Question: I have a horrible compile problem while trying to reduce a couple of signals.
'''
RACSignal* contactIdentifierSignal = RACObserve(self, contactIdentifier);
RACSignal* displayNameSignal = RACObserve(self, displayName);
RACSignal* mappedThing = [RACSignal combineLatest:@[contactIdentifierSignal, displayNameSignal] reduce:^id(NSString* identifierValue, NSString* displayNameValue){
return @([identifierValue length] > 0 && [displayNameValue length] > 0);
}];
'''
The error that I get is:
> Cannot initialize a parameter of type 'id(^)()' with an rvalue of type 'id(^)(NSString* __strong, NSString* __strong)'

According to the documentation of ReactiveCocoa, I'm supposed to have a number of params for each signal in the combine block, but it does not seem to work.
And I have no idea why this thing expects a reduce block with no parameters...
Have anyone encountered this problem before?
<URL>
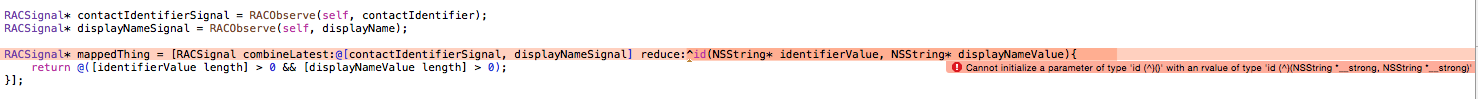
Answer: I know it looks horrible, but as I'm using Objective-C++ this thing goes crazy.
I solve this thing by casting it to and it works... don't ask me why.
'''
RACSignal* contactIdentifierSignal = RACObserve(self, contactIdentifier);
RACSignal* displayNameSignal = RACObserve(self, displayName);
RACSignal* mappedThing = [RACSignal combineLatest:@[contactIdentifierSignal, displayNameSignal] reduce:(id)^id(NSString* identifierValue, NSString* displayNameValue){
return @([identifierValue length] > 0 && [displayNameValue length] > 0);
}];
'''